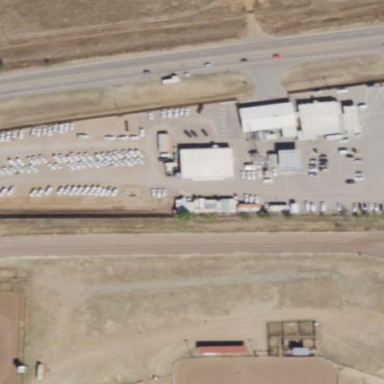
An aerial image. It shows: Asphalt parking area with border control barrier.